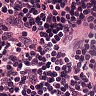
Metastatic tissue present: no